九年级 · 度量几何学
如图, 已知 $\odot O$ 的半径为 5 , 点 $A$ 到圆心 $O$ 的距离为 3 , 则过点 $A$ 的所有弦中, 最短的弦长为 ( )
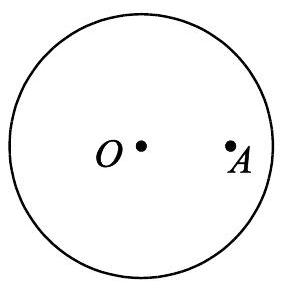
A. 4   B. 6   C. 8   D. 10
答案: C